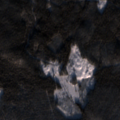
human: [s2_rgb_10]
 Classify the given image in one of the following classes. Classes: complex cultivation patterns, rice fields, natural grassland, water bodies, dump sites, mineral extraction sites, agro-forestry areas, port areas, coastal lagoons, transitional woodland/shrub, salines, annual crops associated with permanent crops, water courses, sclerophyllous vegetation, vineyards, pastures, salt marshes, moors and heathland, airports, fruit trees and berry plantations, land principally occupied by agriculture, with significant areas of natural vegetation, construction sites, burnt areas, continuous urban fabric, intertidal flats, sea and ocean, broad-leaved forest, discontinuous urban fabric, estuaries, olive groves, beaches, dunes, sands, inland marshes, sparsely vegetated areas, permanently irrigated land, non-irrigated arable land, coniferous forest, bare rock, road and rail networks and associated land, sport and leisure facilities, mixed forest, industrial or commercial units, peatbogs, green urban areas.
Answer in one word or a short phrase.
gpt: coniferous forest